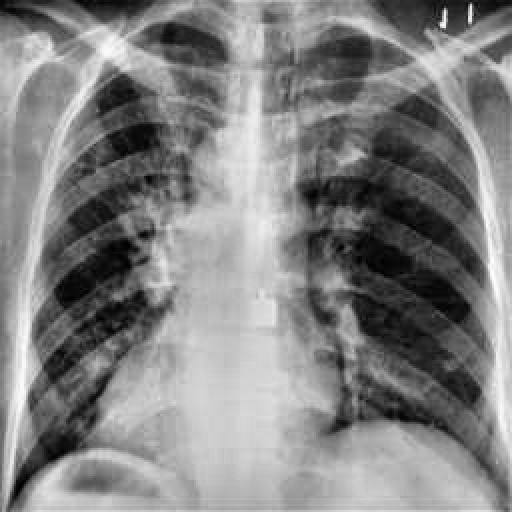
Finding: TUBERCULOSIS